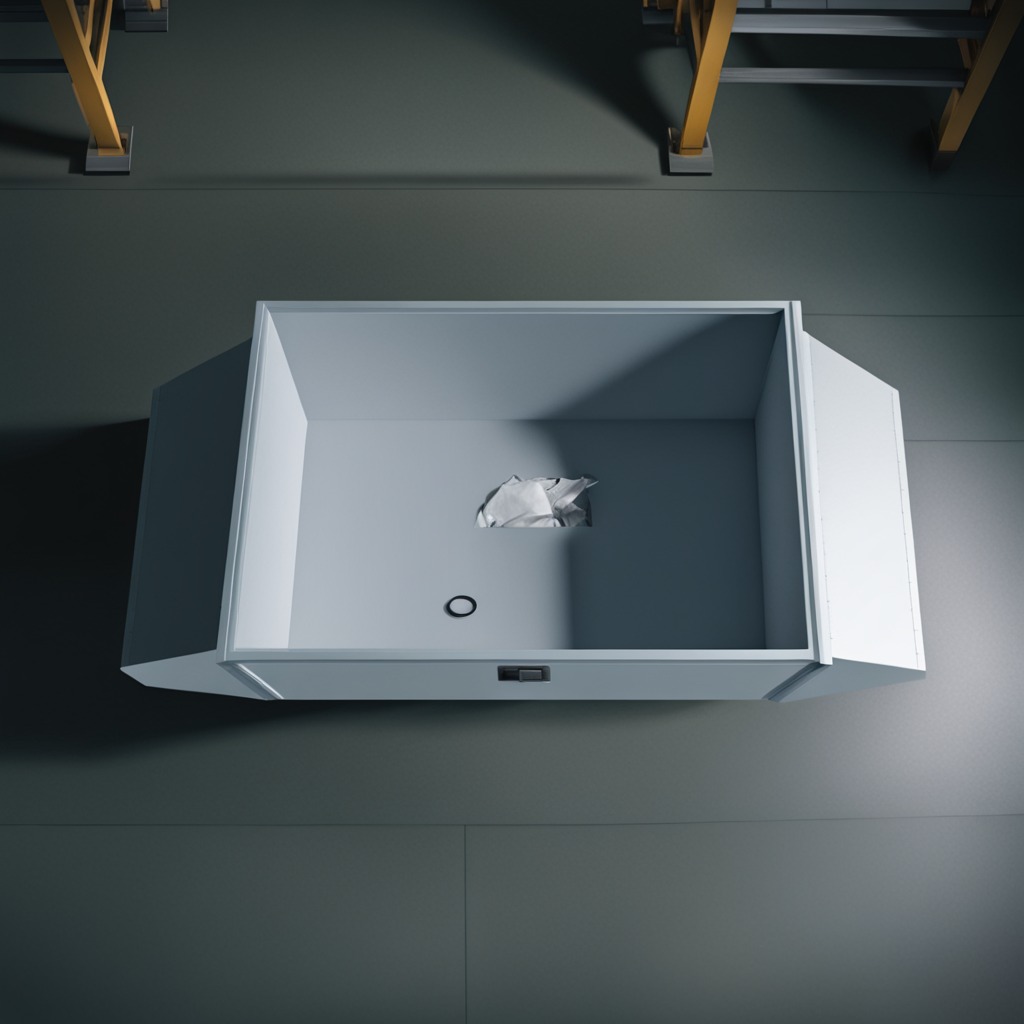
A rubber O-ring is lying on the toolbox surface.